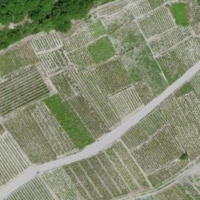
EUNIS habitat code: 40
Species observed at this site:
Hippocrepis emerus
Prunus mahaleb
Lactuca perennis